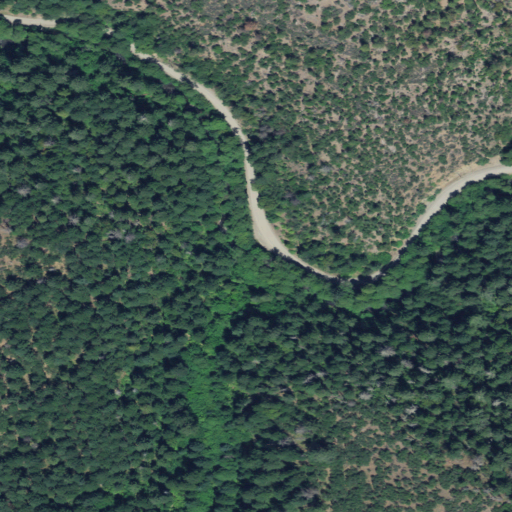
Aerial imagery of valley in Oregon named Owl Gulch containing evergreen forest, deciduous forest, open development, shrub, and low intensity development